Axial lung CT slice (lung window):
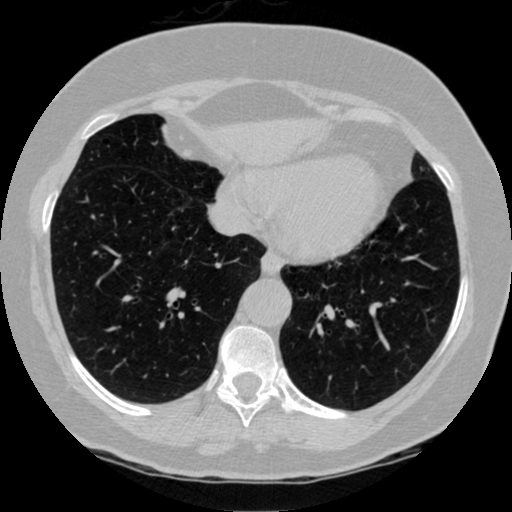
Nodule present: no